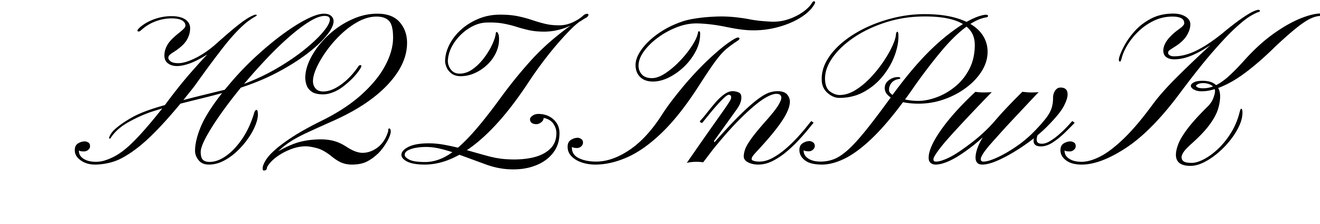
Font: PinyonScript-Regular